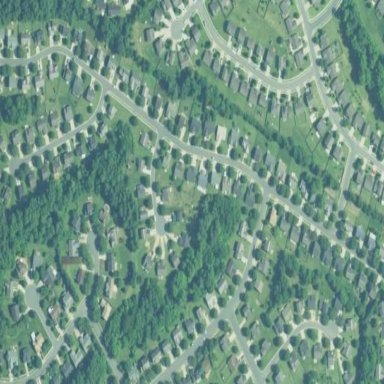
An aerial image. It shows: Residential area composed of single-family homes.